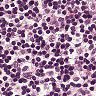
Metastatic tissue present: no